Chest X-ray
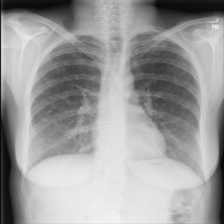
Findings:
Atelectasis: negative
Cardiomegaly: negative
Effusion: negative
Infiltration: negative
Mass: negative
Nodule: negative
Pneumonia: negative
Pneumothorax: negative
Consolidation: negative
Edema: negative
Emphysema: negative
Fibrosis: negative
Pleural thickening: negative
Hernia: negative